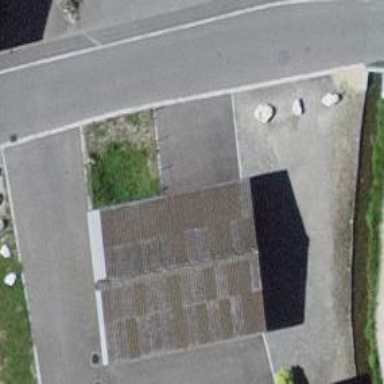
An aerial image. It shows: View of roof of building.